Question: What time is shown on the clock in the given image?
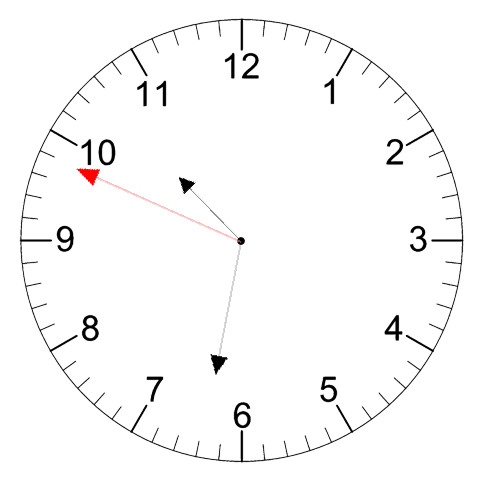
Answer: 10:31:49